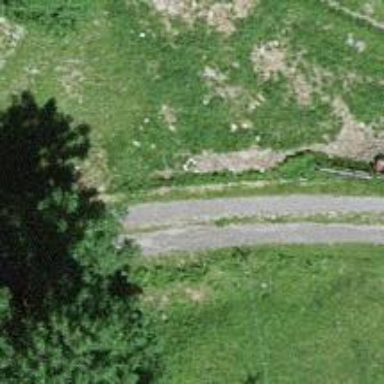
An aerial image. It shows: Unpaved track road with grade3 tracktype.